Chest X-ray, PA view. Patient: 71 years old, sex M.
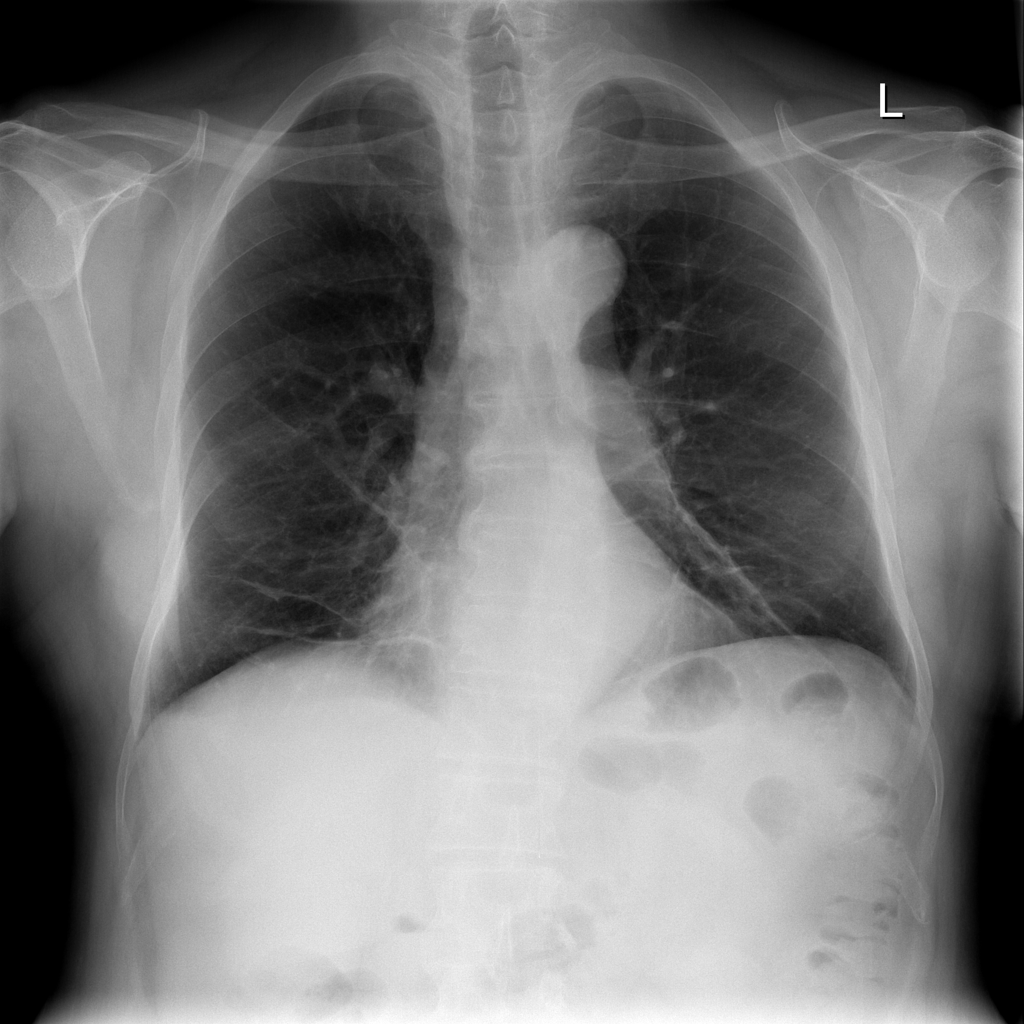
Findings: Atelectasis